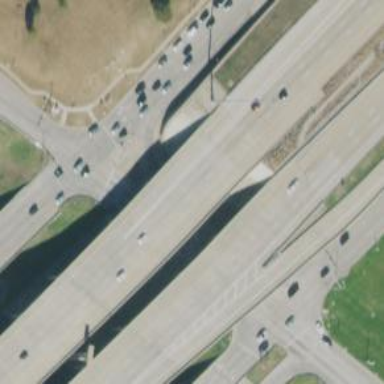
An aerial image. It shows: Secondary link road.